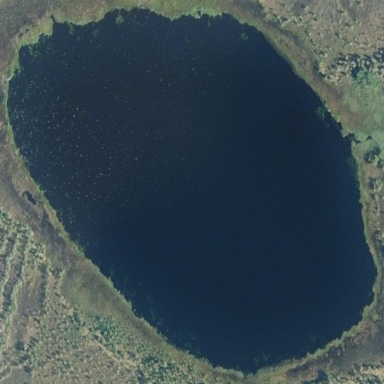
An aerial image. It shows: Beautiful lake surrounded by nature.